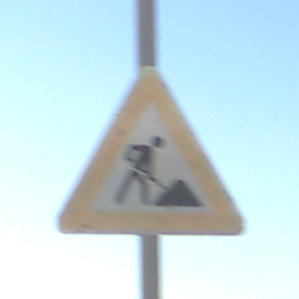
Verkehrszeichen: Arbeitsstelle
Umgebung: Outdoor, Nature
Tageszeit: MorningAfternoon
Wetter: Clear
Licht: Natural
Jahreszeit: NotSpecified
Kontrast: HighContrast